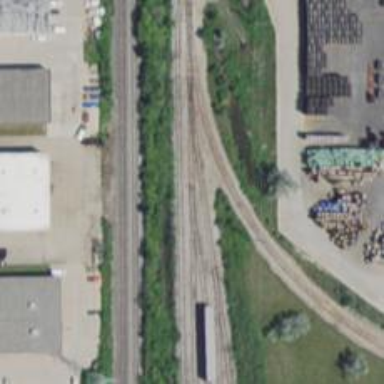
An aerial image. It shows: Railway spur service.